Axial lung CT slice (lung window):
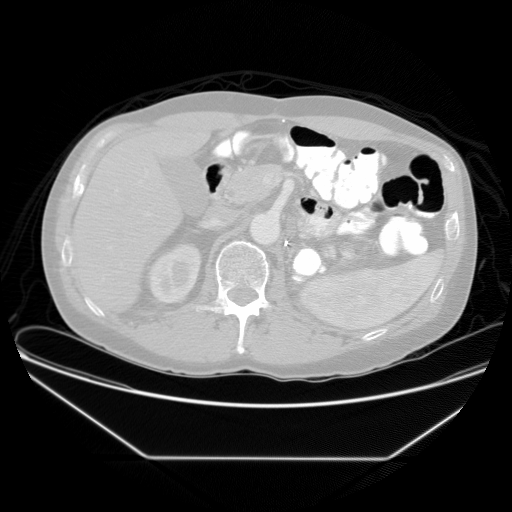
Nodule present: no